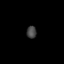
Tissue: lung
Cell type: Myeloid cells
Senescence score: 0.2355
Nuclear area (px): 118
Mean DAPI intensity: 68.568